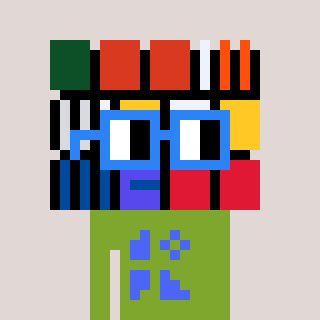
a pixel art character with square blue glasses, a abstract-shaped head and a slimegreen-colored body on a warm background